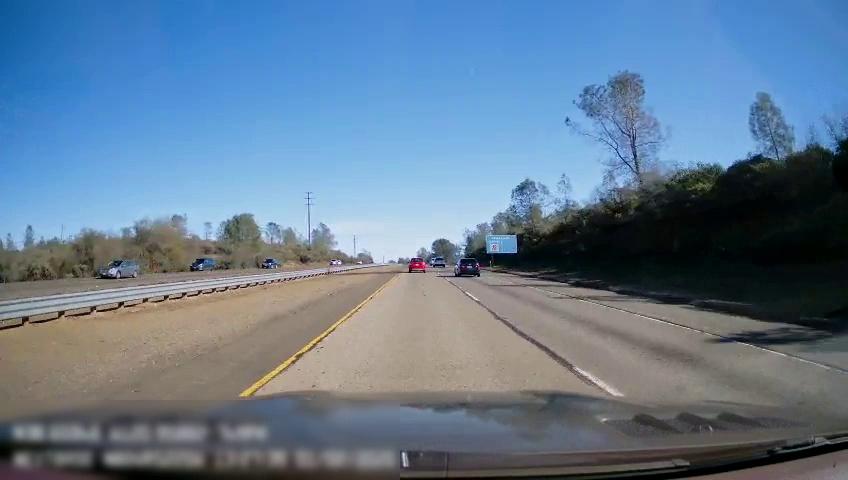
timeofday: Day
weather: Sunny
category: Drivable Space
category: Drivable Space
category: Vehicles | SUV
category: Vehicles | SUV
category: Vehicles | SUV
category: Vehicles | SUV
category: Vehicles | Van
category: Vehicles | Truck
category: Vehicles | SUV
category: Lanes | Current Lane
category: Lanes | Current Lane
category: Lanes | Alternate Lane
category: Traffic | Signs